Question: This is the table structure of the payment_customer table.
'''
CREATE TABLE IF NOT EXISTS 'payment_customer' (
'id' int(11) NOT NULL AUTO_INCREMENT,
'added_date' datetime NOT NULL,
'merchant_reference_no' varchar(20) NOT NULL,
'amount' int(10) NOT NULL,
'order_desc' varchar(100) NOT NULL,
PRIMARY KEY ('id')
) ENGINE=InnoDB DEFAULT CHARSET=utf8 AUTO_INCREMENT=5 ;
'''
Above table stores the data about the customers who made payments. I use below query to insert data to the table in my custom payment gateway module.
'''
$write = Mage::getSingleton('core/resource')->getConnection('core_write');
$sql = " INSERT INTO payment_customer ('id', 'added_date', 'merchant_reference_no', 'amount', 'order_desc') VALUES (NULL, '2013-02-13 00:00:00', '233AX23', '200', 'test'); ";
$write->query($sql);
'''
Then I tried
'''
$write = Mage::getSingleton('core/resource')->getConnection('core_write');
$sql = " INSERT INTO sampath_payment_customer ('id', 'added_date', 'merchant_reference_no', 'amount', 'order_desc') VALUES (?, ?, ?, ?,?); ";
$write->query($sql, array('NULL', '2013-02-13 00:00:00', '233AX23', '200', 'test'));
$write->save();
'''
But both does not insert any data instead it gives me below error message.

How can I fix this ?
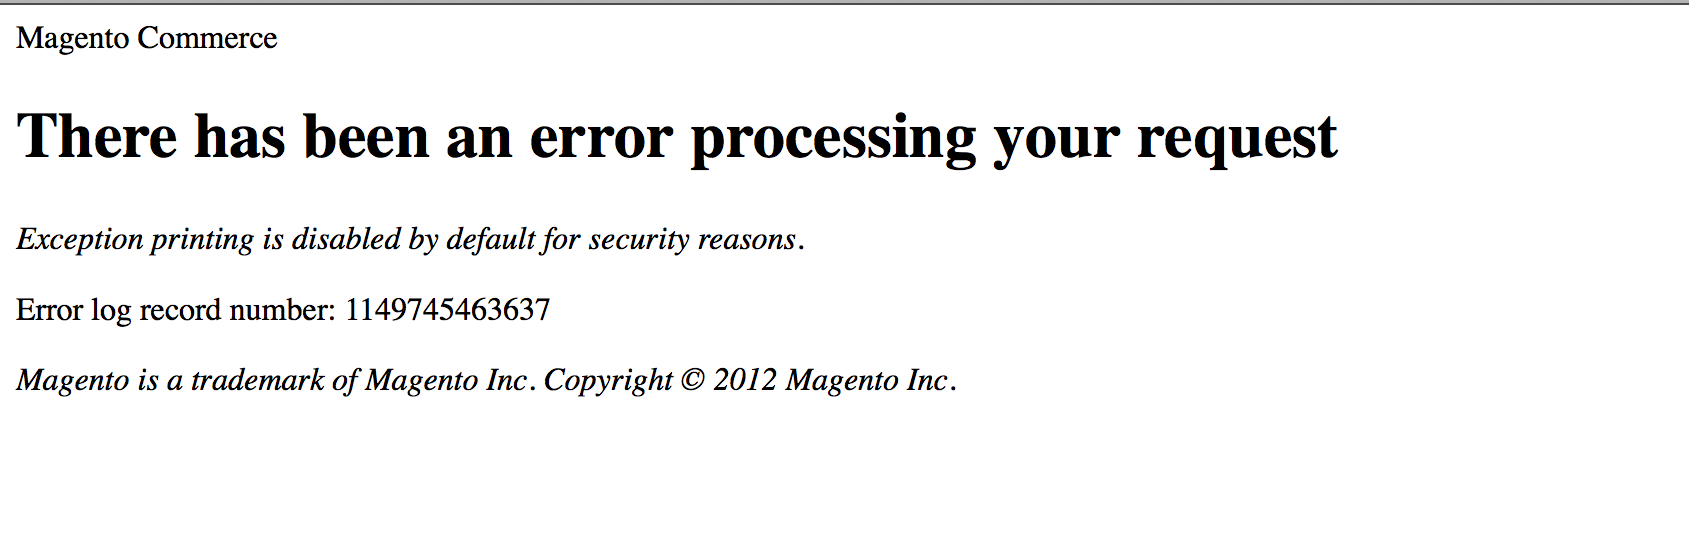
Answer: Can you check the file with error log record number in
It will give exact idea about the error.
Hope this will help you.